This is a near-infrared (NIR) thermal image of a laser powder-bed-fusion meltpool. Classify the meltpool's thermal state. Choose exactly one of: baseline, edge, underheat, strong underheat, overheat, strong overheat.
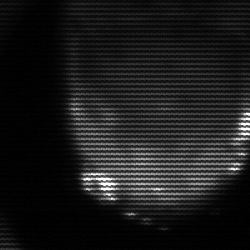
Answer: edge